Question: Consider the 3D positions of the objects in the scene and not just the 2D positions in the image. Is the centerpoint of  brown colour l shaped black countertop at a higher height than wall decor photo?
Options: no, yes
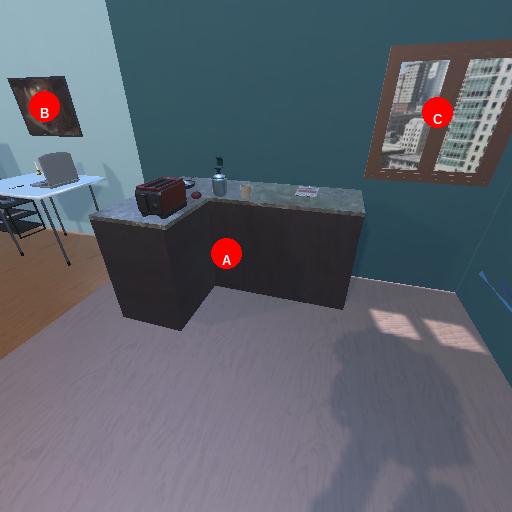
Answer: no